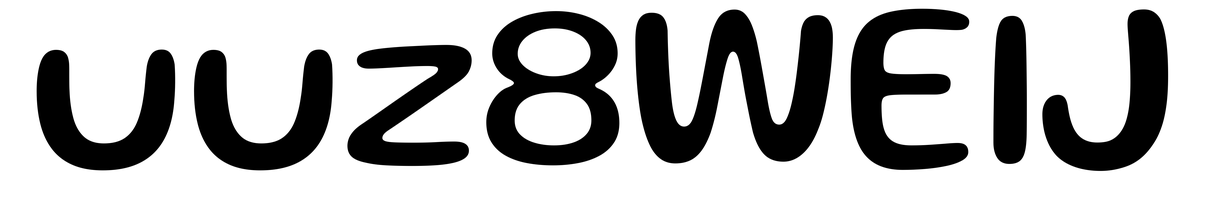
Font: Gluten_Regular